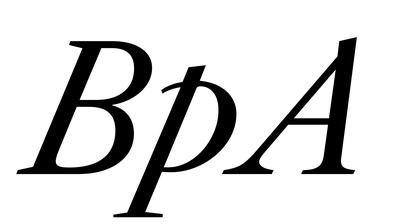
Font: LibreCaslonText-Italic_Italic